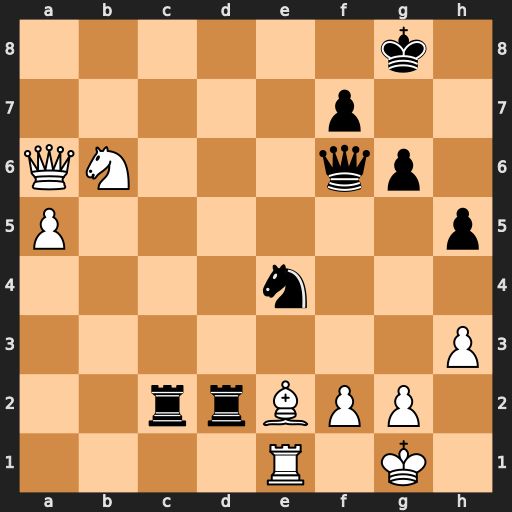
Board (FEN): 6k1/5p2/QN3qp1/P6p/4n3/7P/2rrBPP1/4R1K1
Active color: w
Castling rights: -
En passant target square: -
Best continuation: Qa8+ Kg7 Qxe4